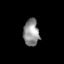
Tissue: lung
Cell type: T cells
Senescence score: 0.1851
Nuclear area (px): 416
Mean DAPI intensity: 141.897